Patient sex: M
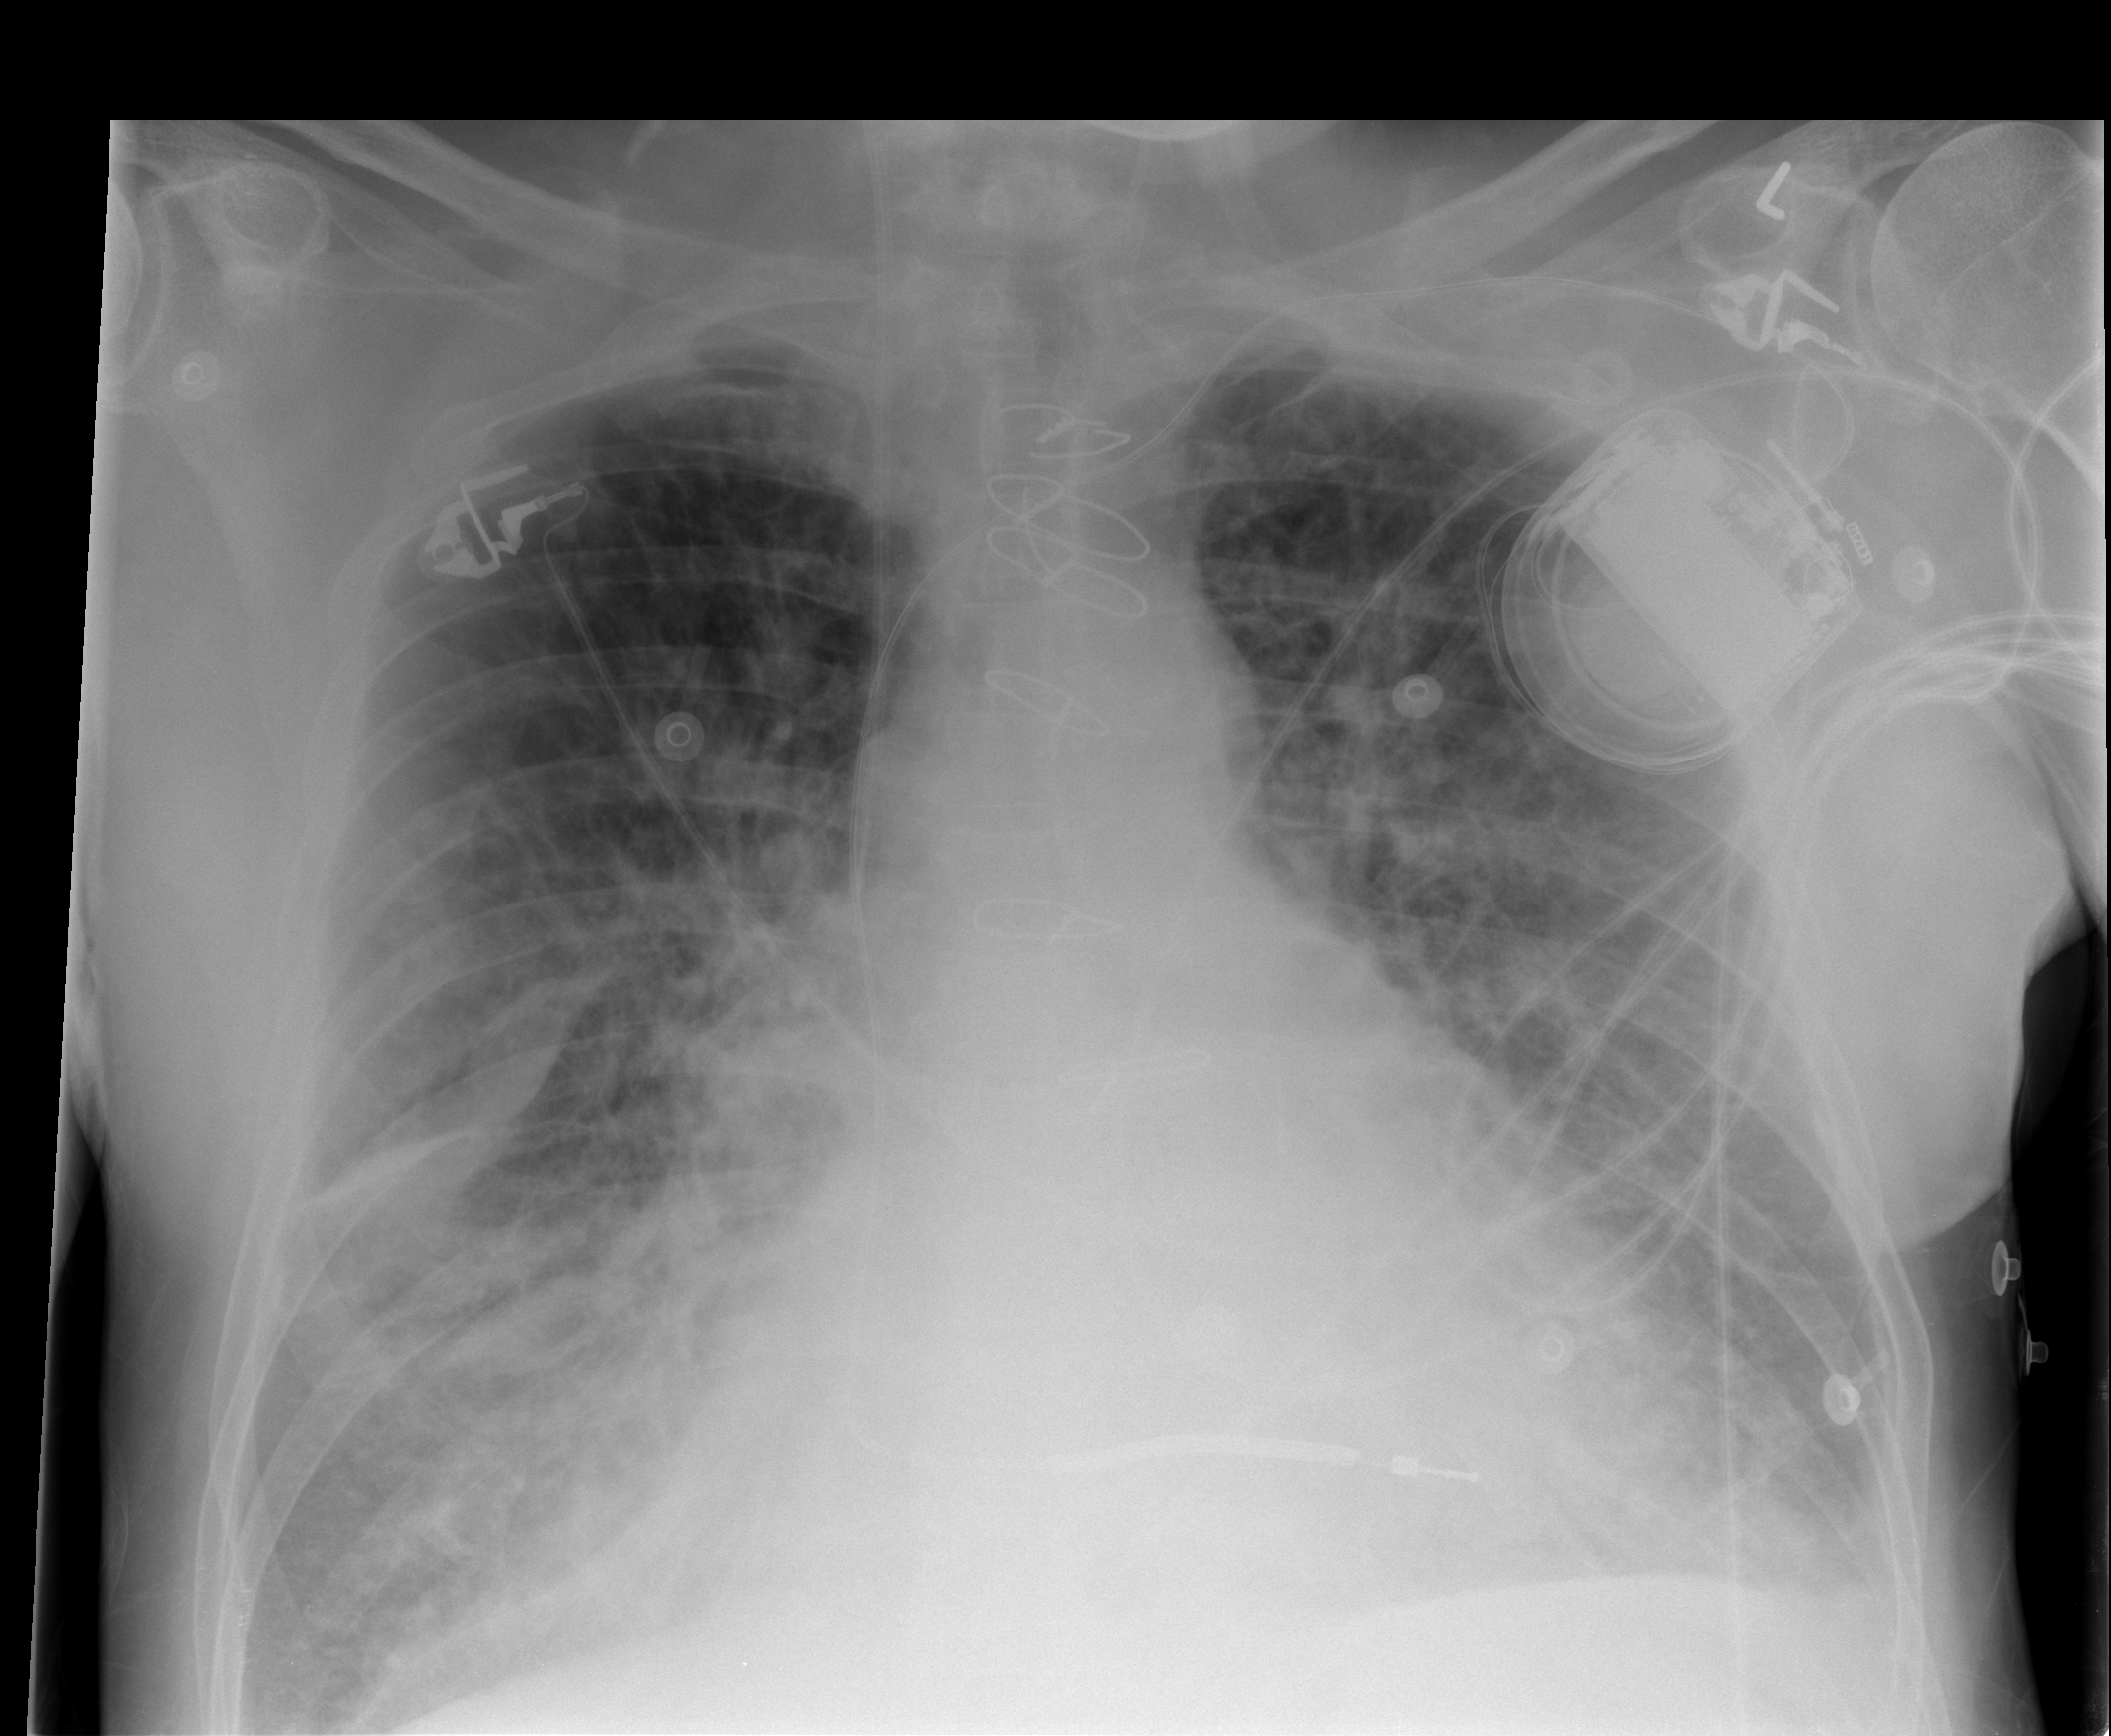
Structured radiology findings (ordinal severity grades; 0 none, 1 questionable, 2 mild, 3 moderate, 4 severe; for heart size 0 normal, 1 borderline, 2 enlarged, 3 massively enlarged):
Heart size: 2
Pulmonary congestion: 3
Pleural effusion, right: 2
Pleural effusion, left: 1
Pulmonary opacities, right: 3
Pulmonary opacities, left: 2
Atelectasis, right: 2
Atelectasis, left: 2